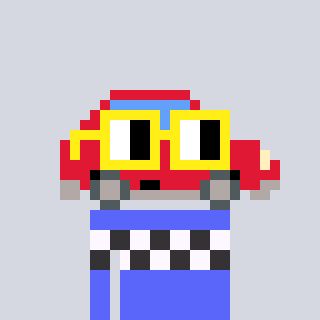
a pixel art character with square yellow glasses, a car-shaped head and a purple-colored body on a cool background